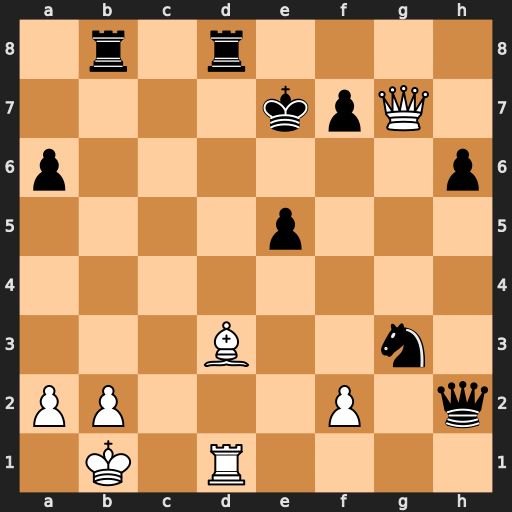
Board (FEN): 1r1r4/4kpQ1/p6p/4p3/8/3B2n1/PP3P1q/1K1R4
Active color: w
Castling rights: -
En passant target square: -
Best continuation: Qxe5+ Kf8 Qh8+